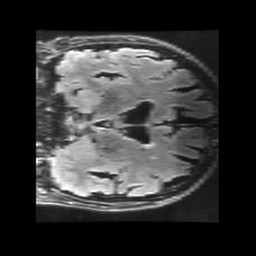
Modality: FLAIR
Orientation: coronal
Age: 68
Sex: female
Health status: healthy
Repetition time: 12 s
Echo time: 0.09782 s